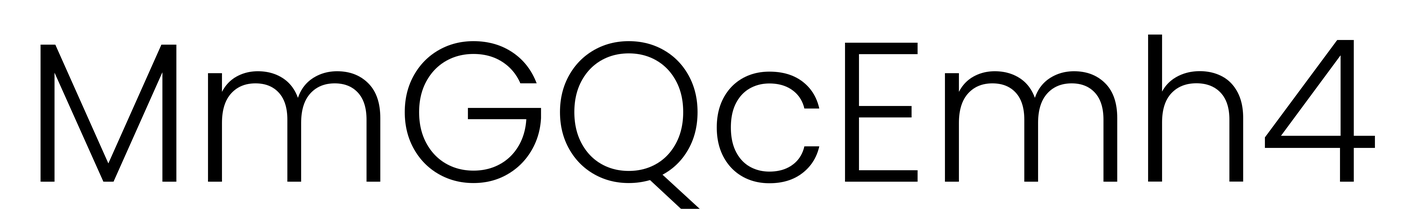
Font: Poppins-Light